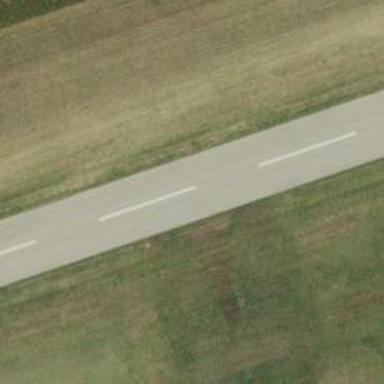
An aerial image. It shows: Runway surface made of asphalt at airport.